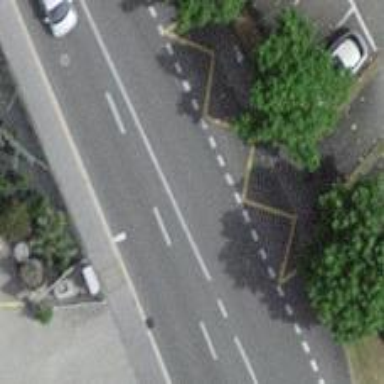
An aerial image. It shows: Bus stop with platform for public transport.